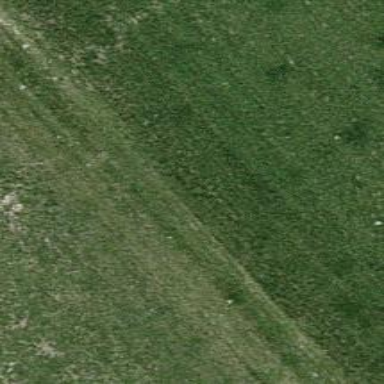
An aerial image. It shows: Track with ground surface of grade3.